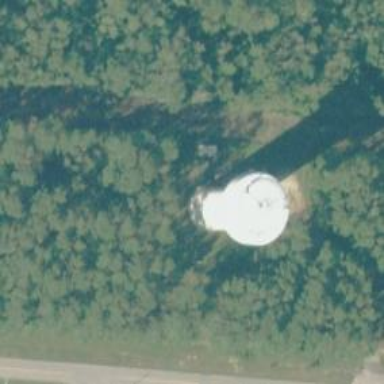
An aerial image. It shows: Water tower that is man-made.